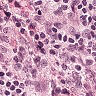
Metastatic tissue present: no